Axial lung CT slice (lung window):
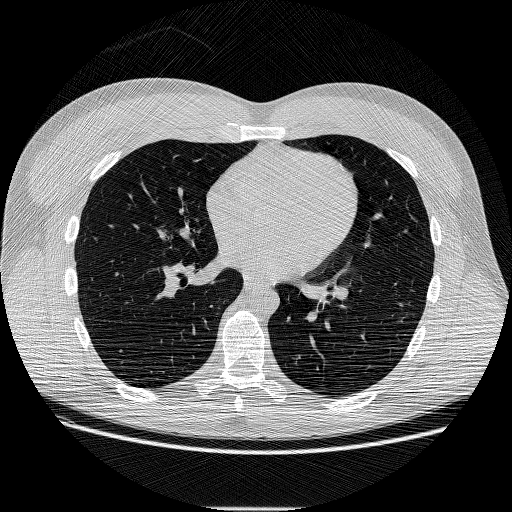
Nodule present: no